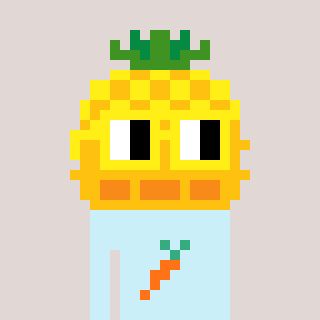
a pixel art character with square yellow glasses, a pineapple-shaped head and a cold-colored body on a warm background